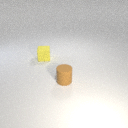
small yellow rubber cube to the left of small brown rubber cylinder